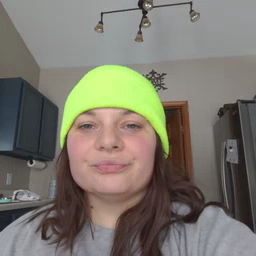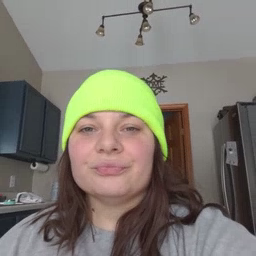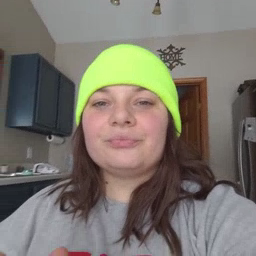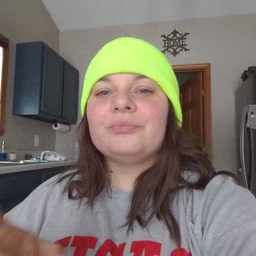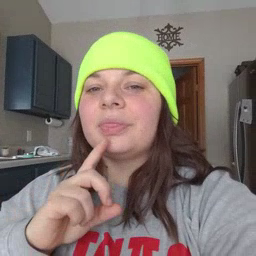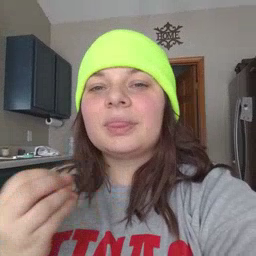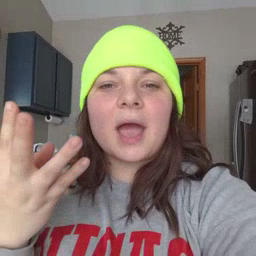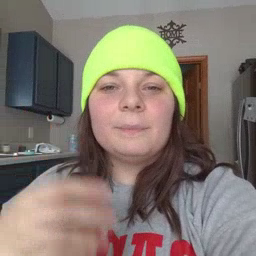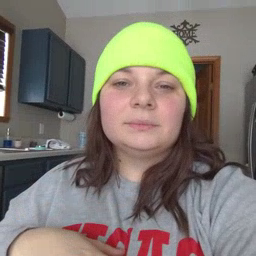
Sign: lamp